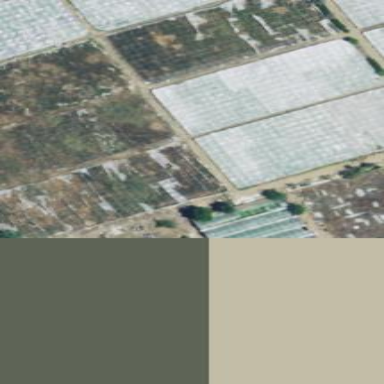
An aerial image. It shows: Greenhouse.